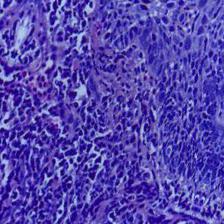
Diagnosis: OSCC